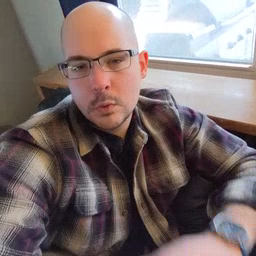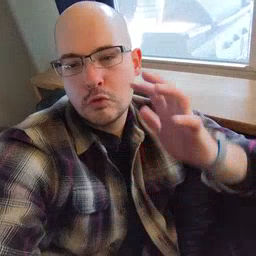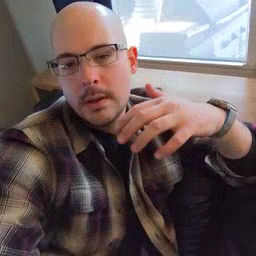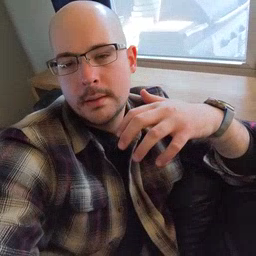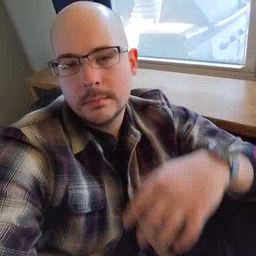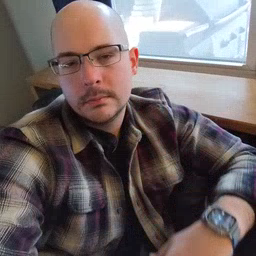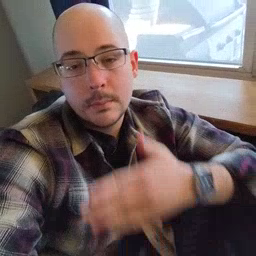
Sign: rain